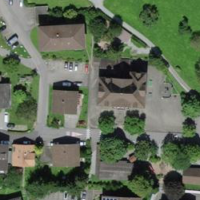
EUNIS habitat code: 54
Species observed at this site:
Anthericum ramosum